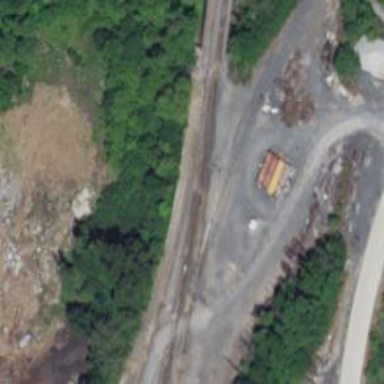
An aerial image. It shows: Railway siding for service.